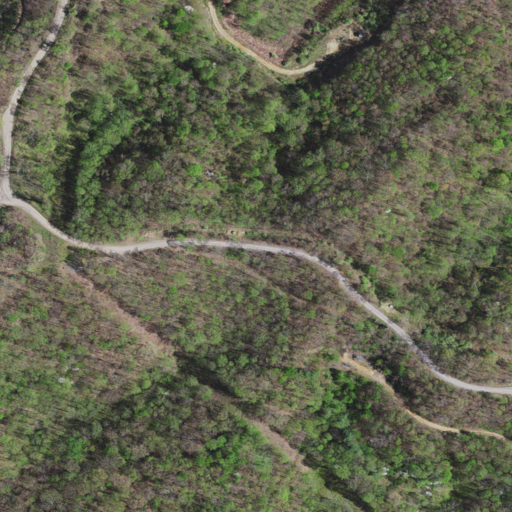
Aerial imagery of mountains in Virginia named Sandy Ridge containing deciduous forest, open development, medium intensity development, shrub, and grassland